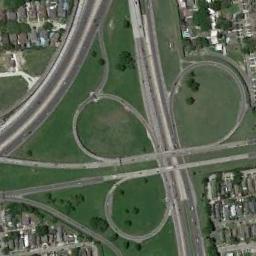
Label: overpass